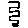
Label: zigzag